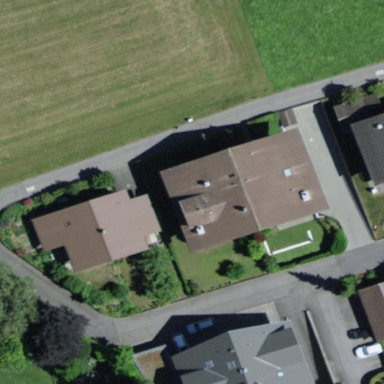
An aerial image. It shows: Residential building.